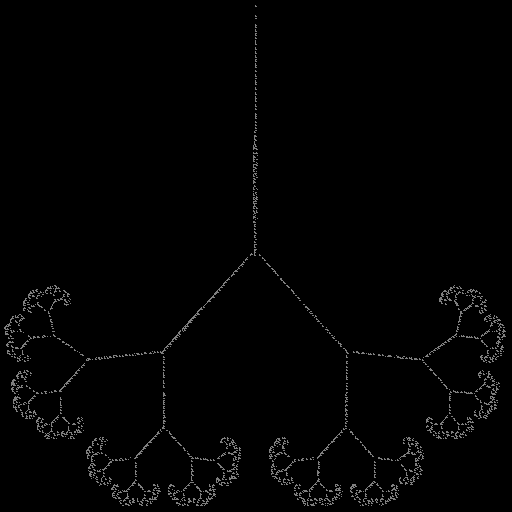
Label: sticks